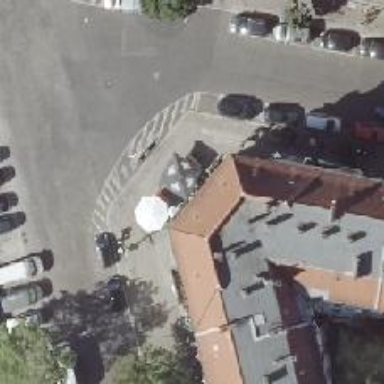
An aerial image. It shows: Bar.